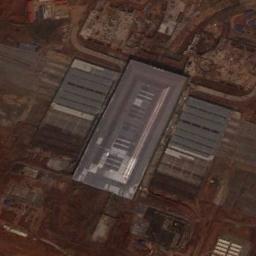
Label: railway_station